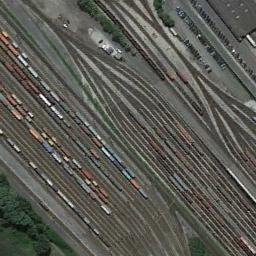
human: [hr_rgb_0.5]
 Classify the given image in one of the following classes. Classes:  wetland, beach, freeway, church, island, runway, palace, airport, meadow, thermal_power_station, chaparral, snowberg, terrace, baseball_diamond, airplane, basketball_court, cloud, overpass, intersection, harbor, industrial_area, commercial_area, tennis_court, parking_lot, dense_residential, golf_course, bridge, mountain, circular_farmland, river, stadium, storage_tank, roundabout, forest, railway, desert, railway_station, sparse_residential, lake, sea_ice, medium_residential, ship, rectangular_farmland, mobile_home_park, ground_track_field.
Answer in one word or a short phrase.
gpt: railway